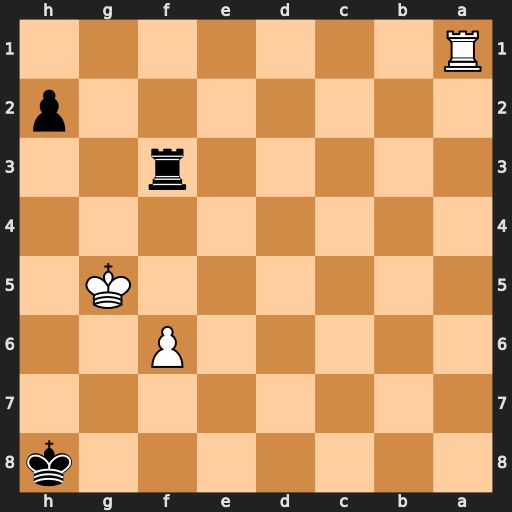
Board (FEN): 7k/8/5P2/6K1/8/5r2/7p/R7
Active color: b
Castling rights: -
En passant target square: -
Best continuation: Rg3+ Kf4 Rg1 f7 Kg7 f8=Q+ Kxf8